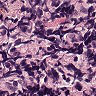
Metastatic tissue present: no